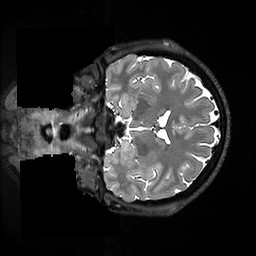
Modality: T2w
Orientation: coronal
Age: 33
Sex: female
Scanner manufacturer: ge
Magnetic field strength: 3 T
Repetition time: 3.202 s
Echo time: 0.06609 s